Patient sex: F
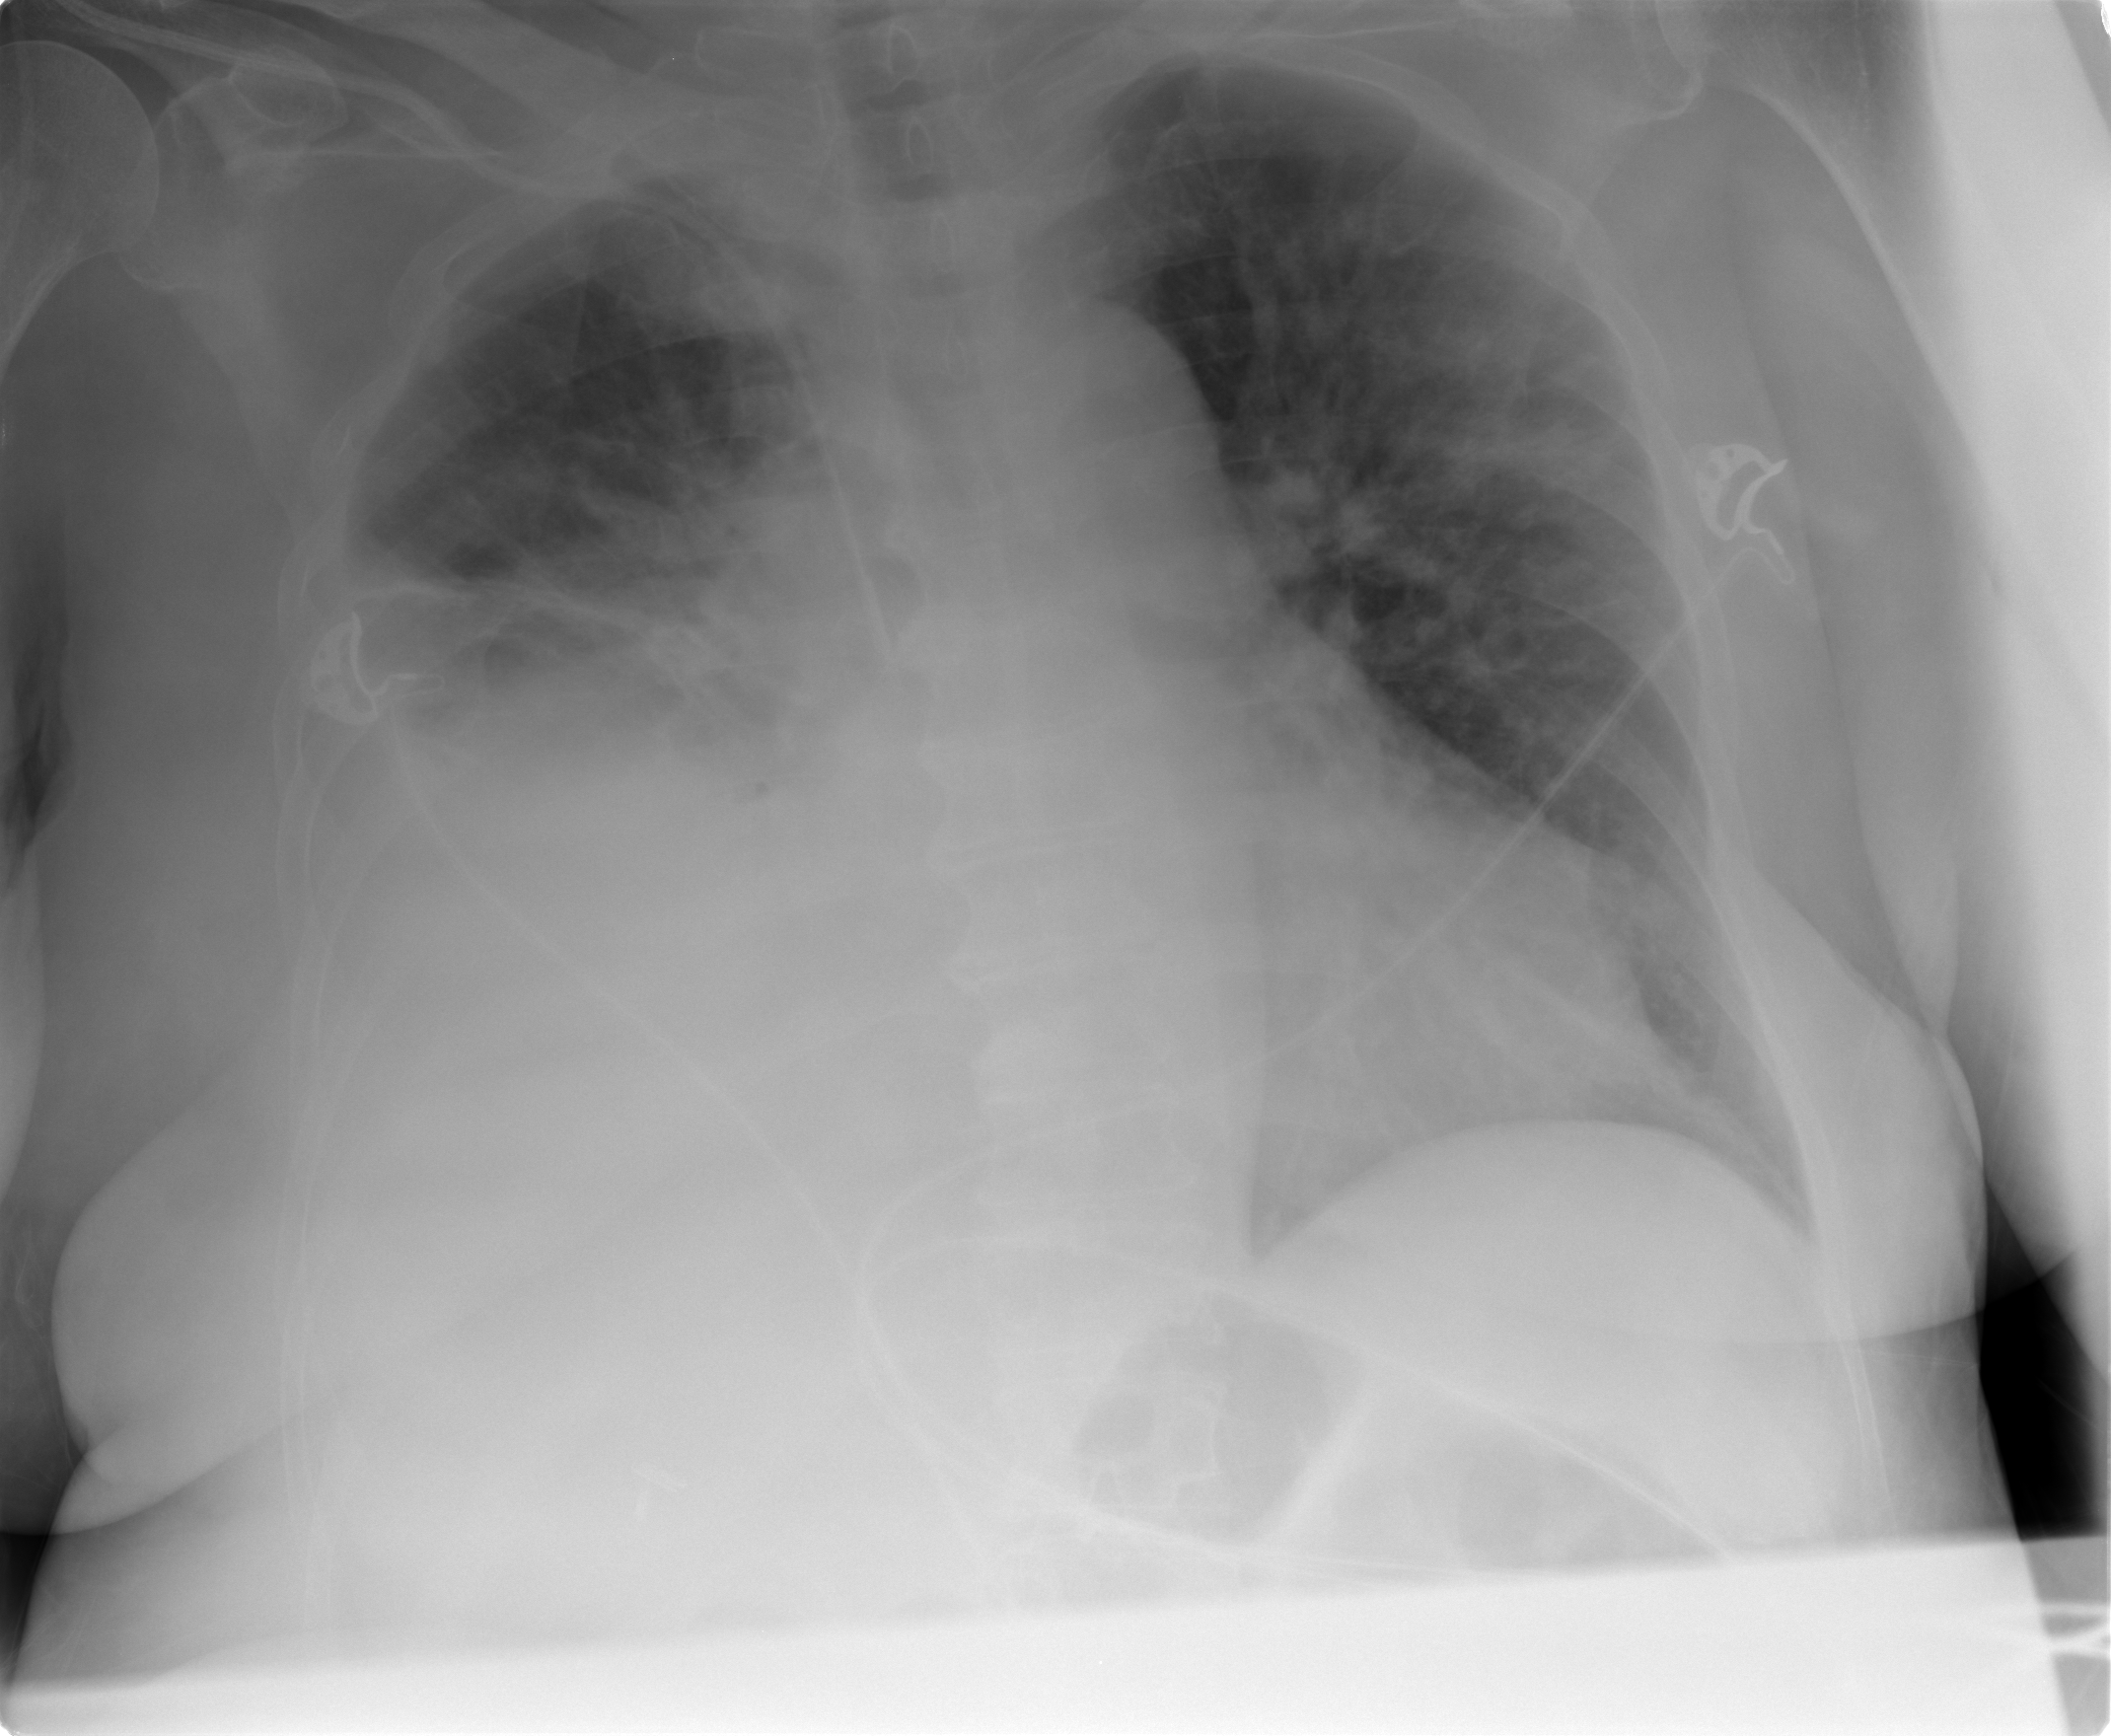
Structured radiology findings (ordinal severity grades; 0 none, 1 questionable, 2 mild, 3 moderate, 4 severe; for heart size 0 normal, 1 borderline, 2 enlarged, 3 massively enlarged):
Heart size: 2
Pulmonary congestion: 2
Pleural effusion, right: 3
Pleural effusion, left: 2
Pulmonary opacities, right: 3
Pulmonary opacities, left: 3
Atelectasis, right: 3
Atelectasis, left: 2